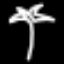
Label: palm tree